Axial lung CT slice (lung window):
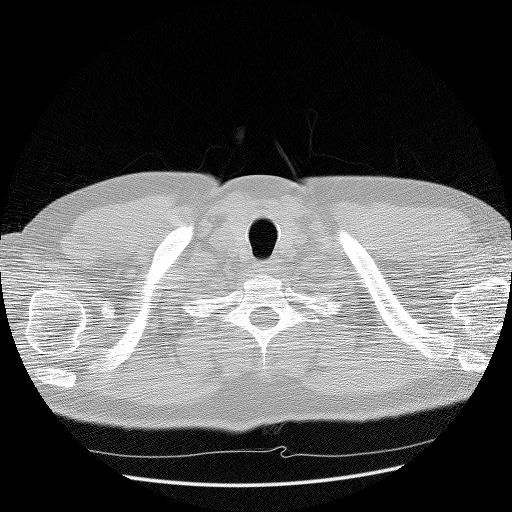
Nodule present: no